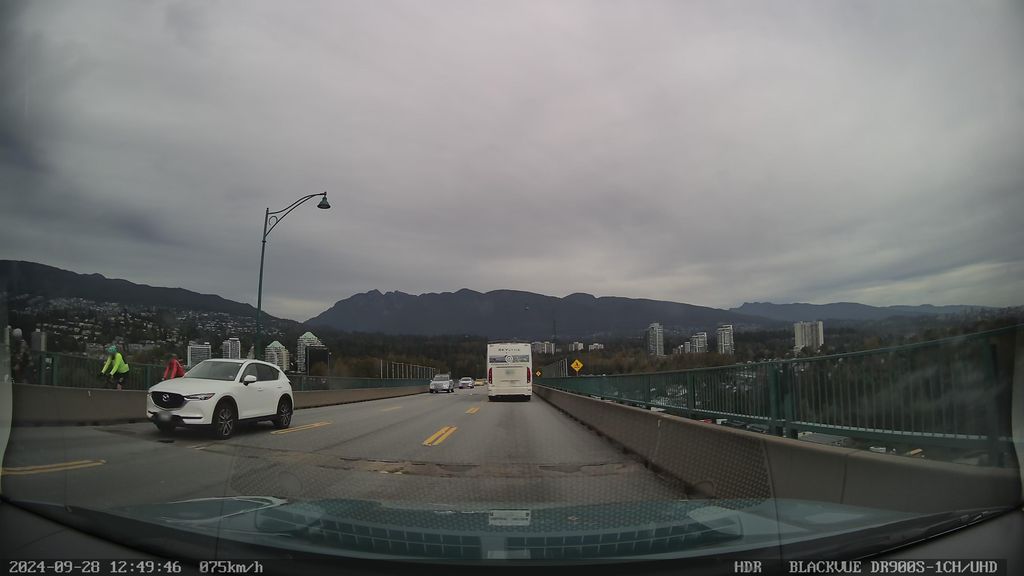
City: vancouver